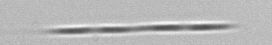
Label: Pseudo-nitzschia